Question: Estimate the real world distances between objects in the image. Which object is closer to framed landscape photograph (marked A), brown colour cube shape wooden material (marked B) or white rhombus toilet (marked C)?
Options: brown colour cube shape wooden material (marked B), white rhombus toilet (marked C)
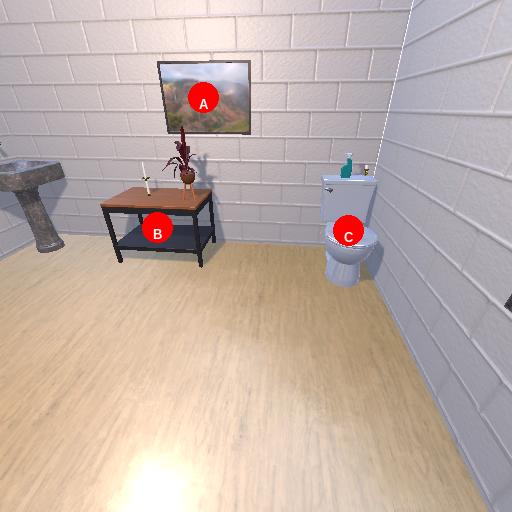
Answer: brown colour cube shape wooden material (marked B)